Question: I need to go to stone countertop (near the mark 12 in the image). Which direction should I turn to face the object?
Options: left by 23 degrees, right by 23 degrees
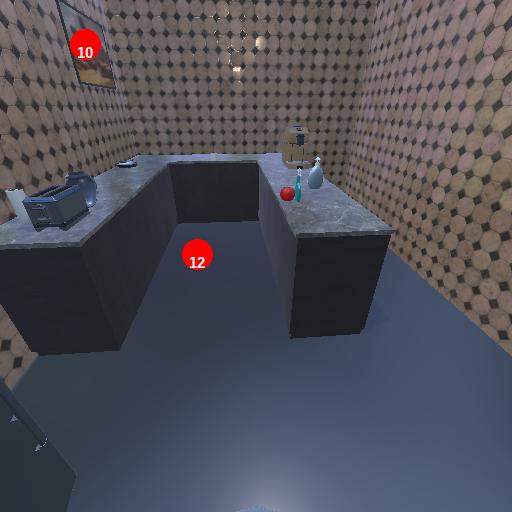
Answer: left by 23 degrees